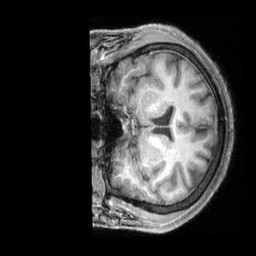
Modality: T1w
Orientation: coronal
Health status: healthy
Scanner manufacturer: siemens
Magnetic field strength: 3 T
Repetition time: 2.4 s
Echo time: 0.00201 s